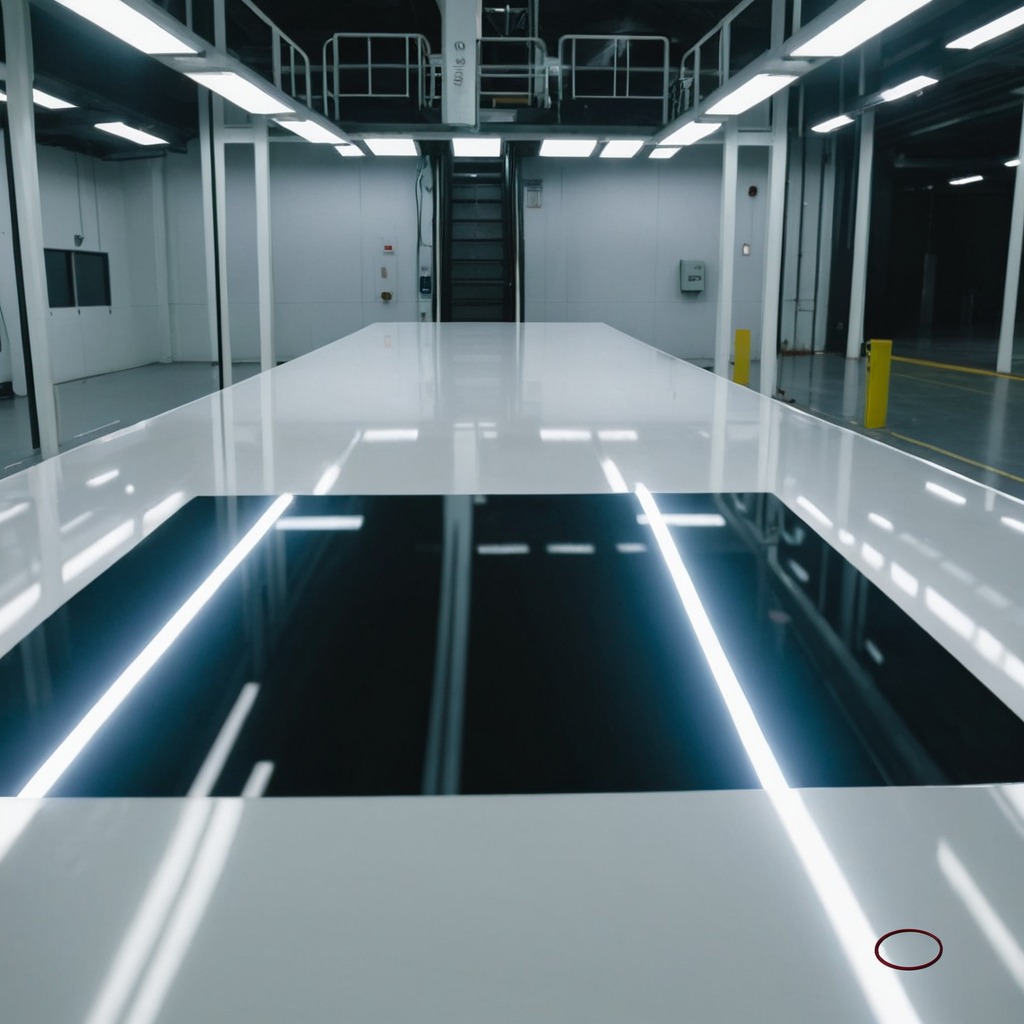
A rubber O-ring is lying on the table.